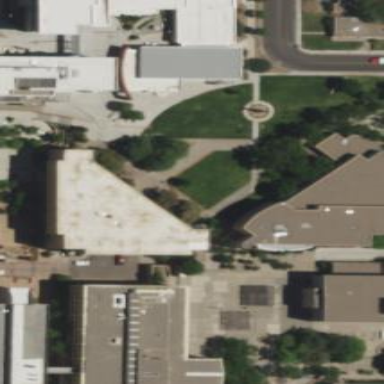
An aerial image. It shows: Flat-roofed university building.